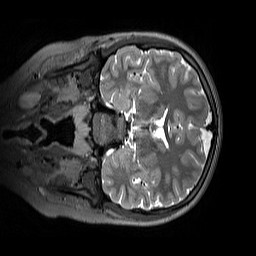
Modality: T2w
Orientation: coronal
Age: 10
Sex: female
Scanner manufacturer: siemens
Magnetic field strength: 3 T
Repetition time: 3.2 s
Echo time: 0.408 s